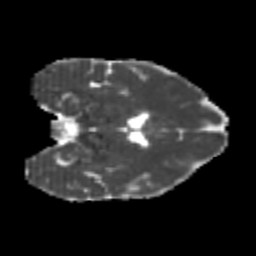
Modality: MD
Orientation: coronal
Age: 23
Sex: female
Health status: healthy
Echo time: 0.074 s